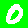
Digit: 0